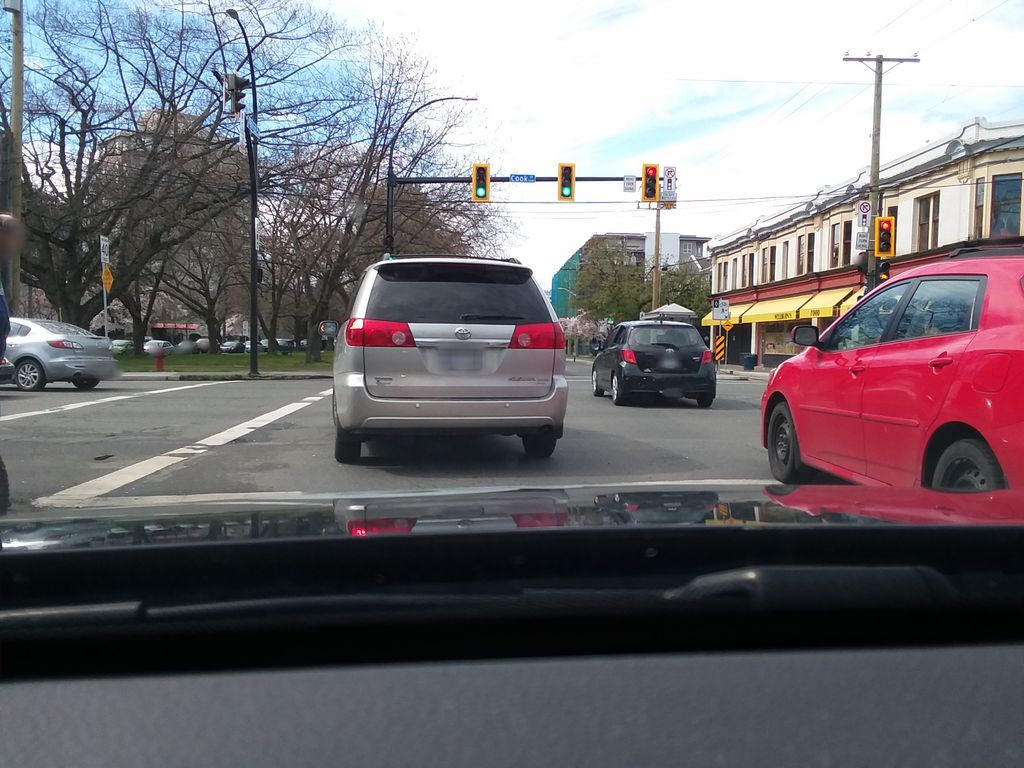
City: victoria